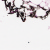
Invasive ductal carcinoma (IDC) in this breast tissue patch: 0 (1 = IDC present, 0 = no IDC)